Field crop: tomato
Growth stage: 1
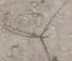
Species: cyperus